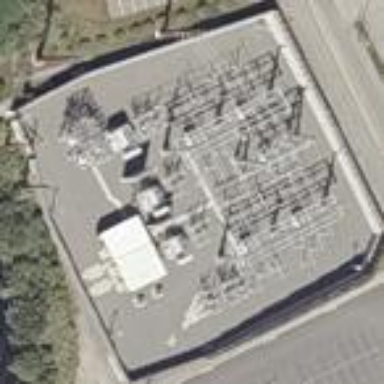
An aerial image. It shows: Distribution level power substation.